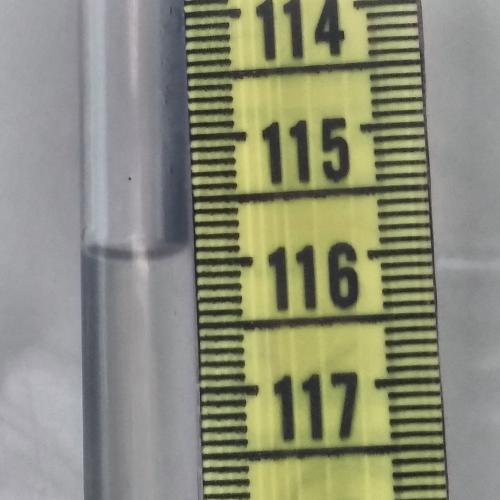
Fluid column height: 115.9 cm